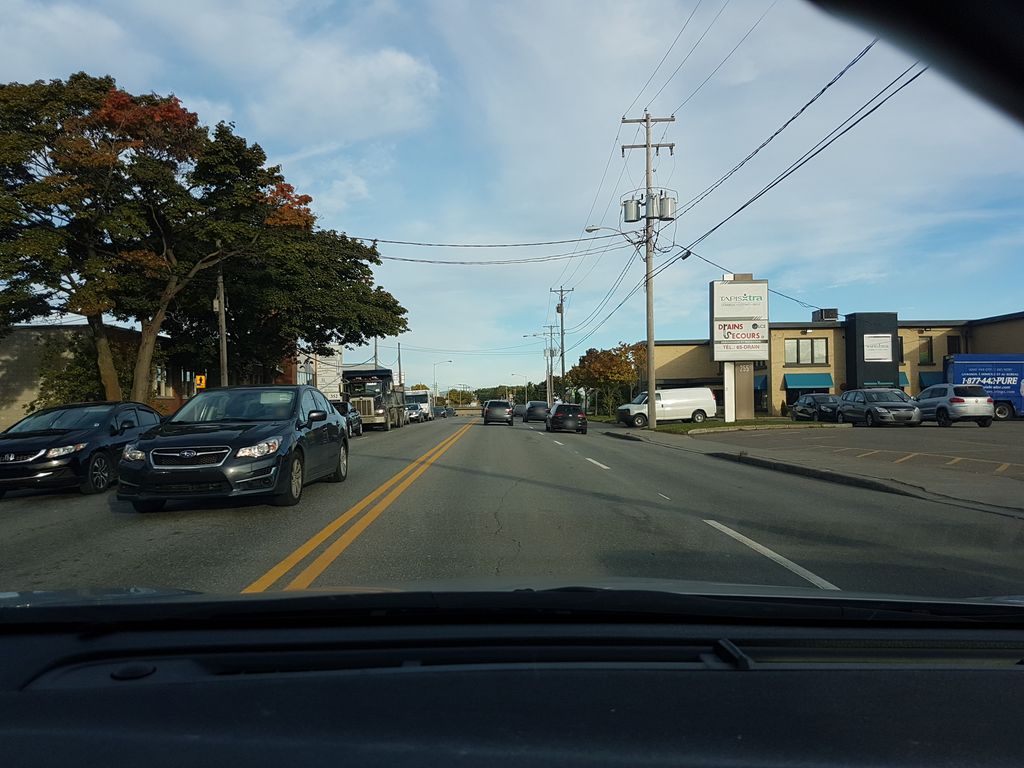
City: quebec_city